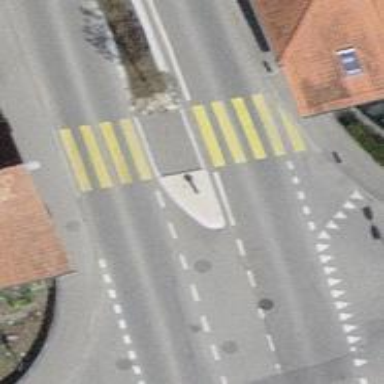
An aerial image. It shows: Uncontrolled zebra crossing with yellow markings.